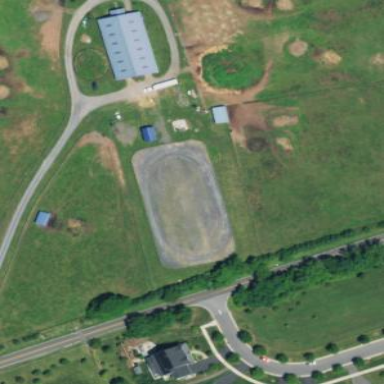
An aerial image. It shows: Equestrian pitch for leisure land use.